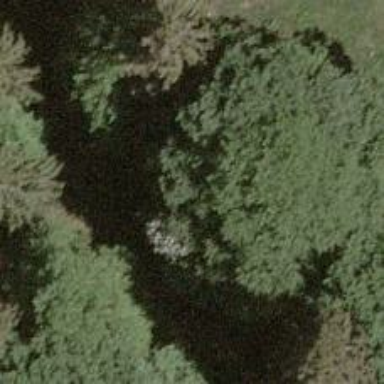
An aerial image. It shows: Beautiful tree in nature.